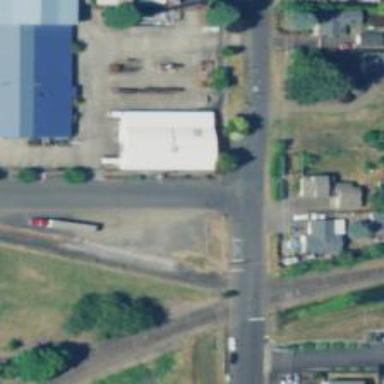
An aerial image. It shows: Left sidewalk along asphalt tertiary road.